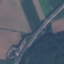
Label: Highway